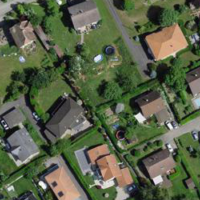
EUNIS habitat code: 54
Species observed at this site:
Grus grus